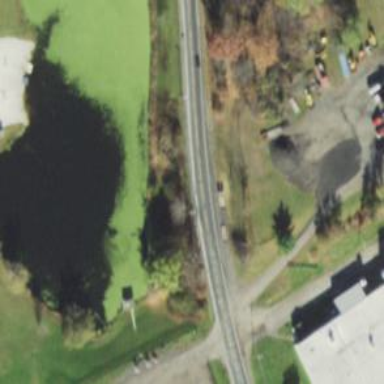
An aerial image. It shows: Peaceful pond surrounded by nature.